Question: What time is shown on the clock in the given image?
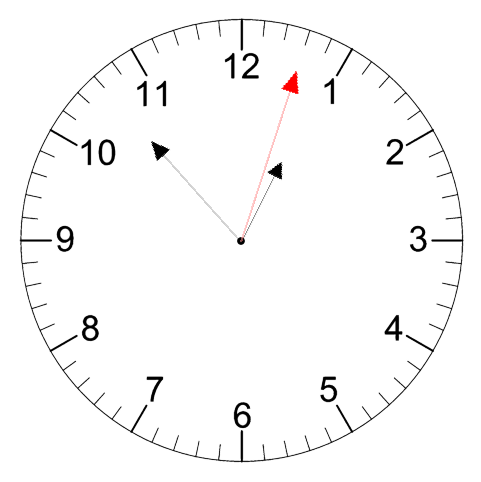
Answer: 12:53:03